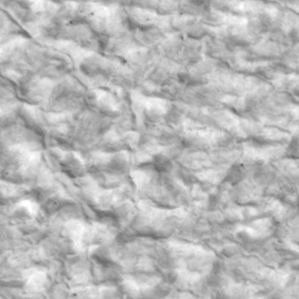
Label: non_frost